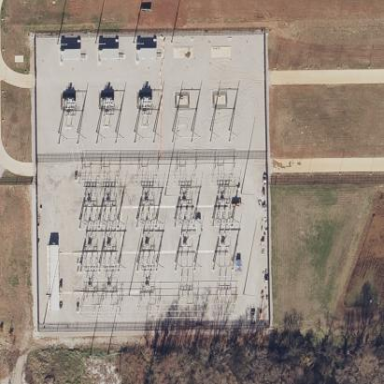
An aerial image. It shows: Industrial power substation surrounded by fence.